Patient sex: F
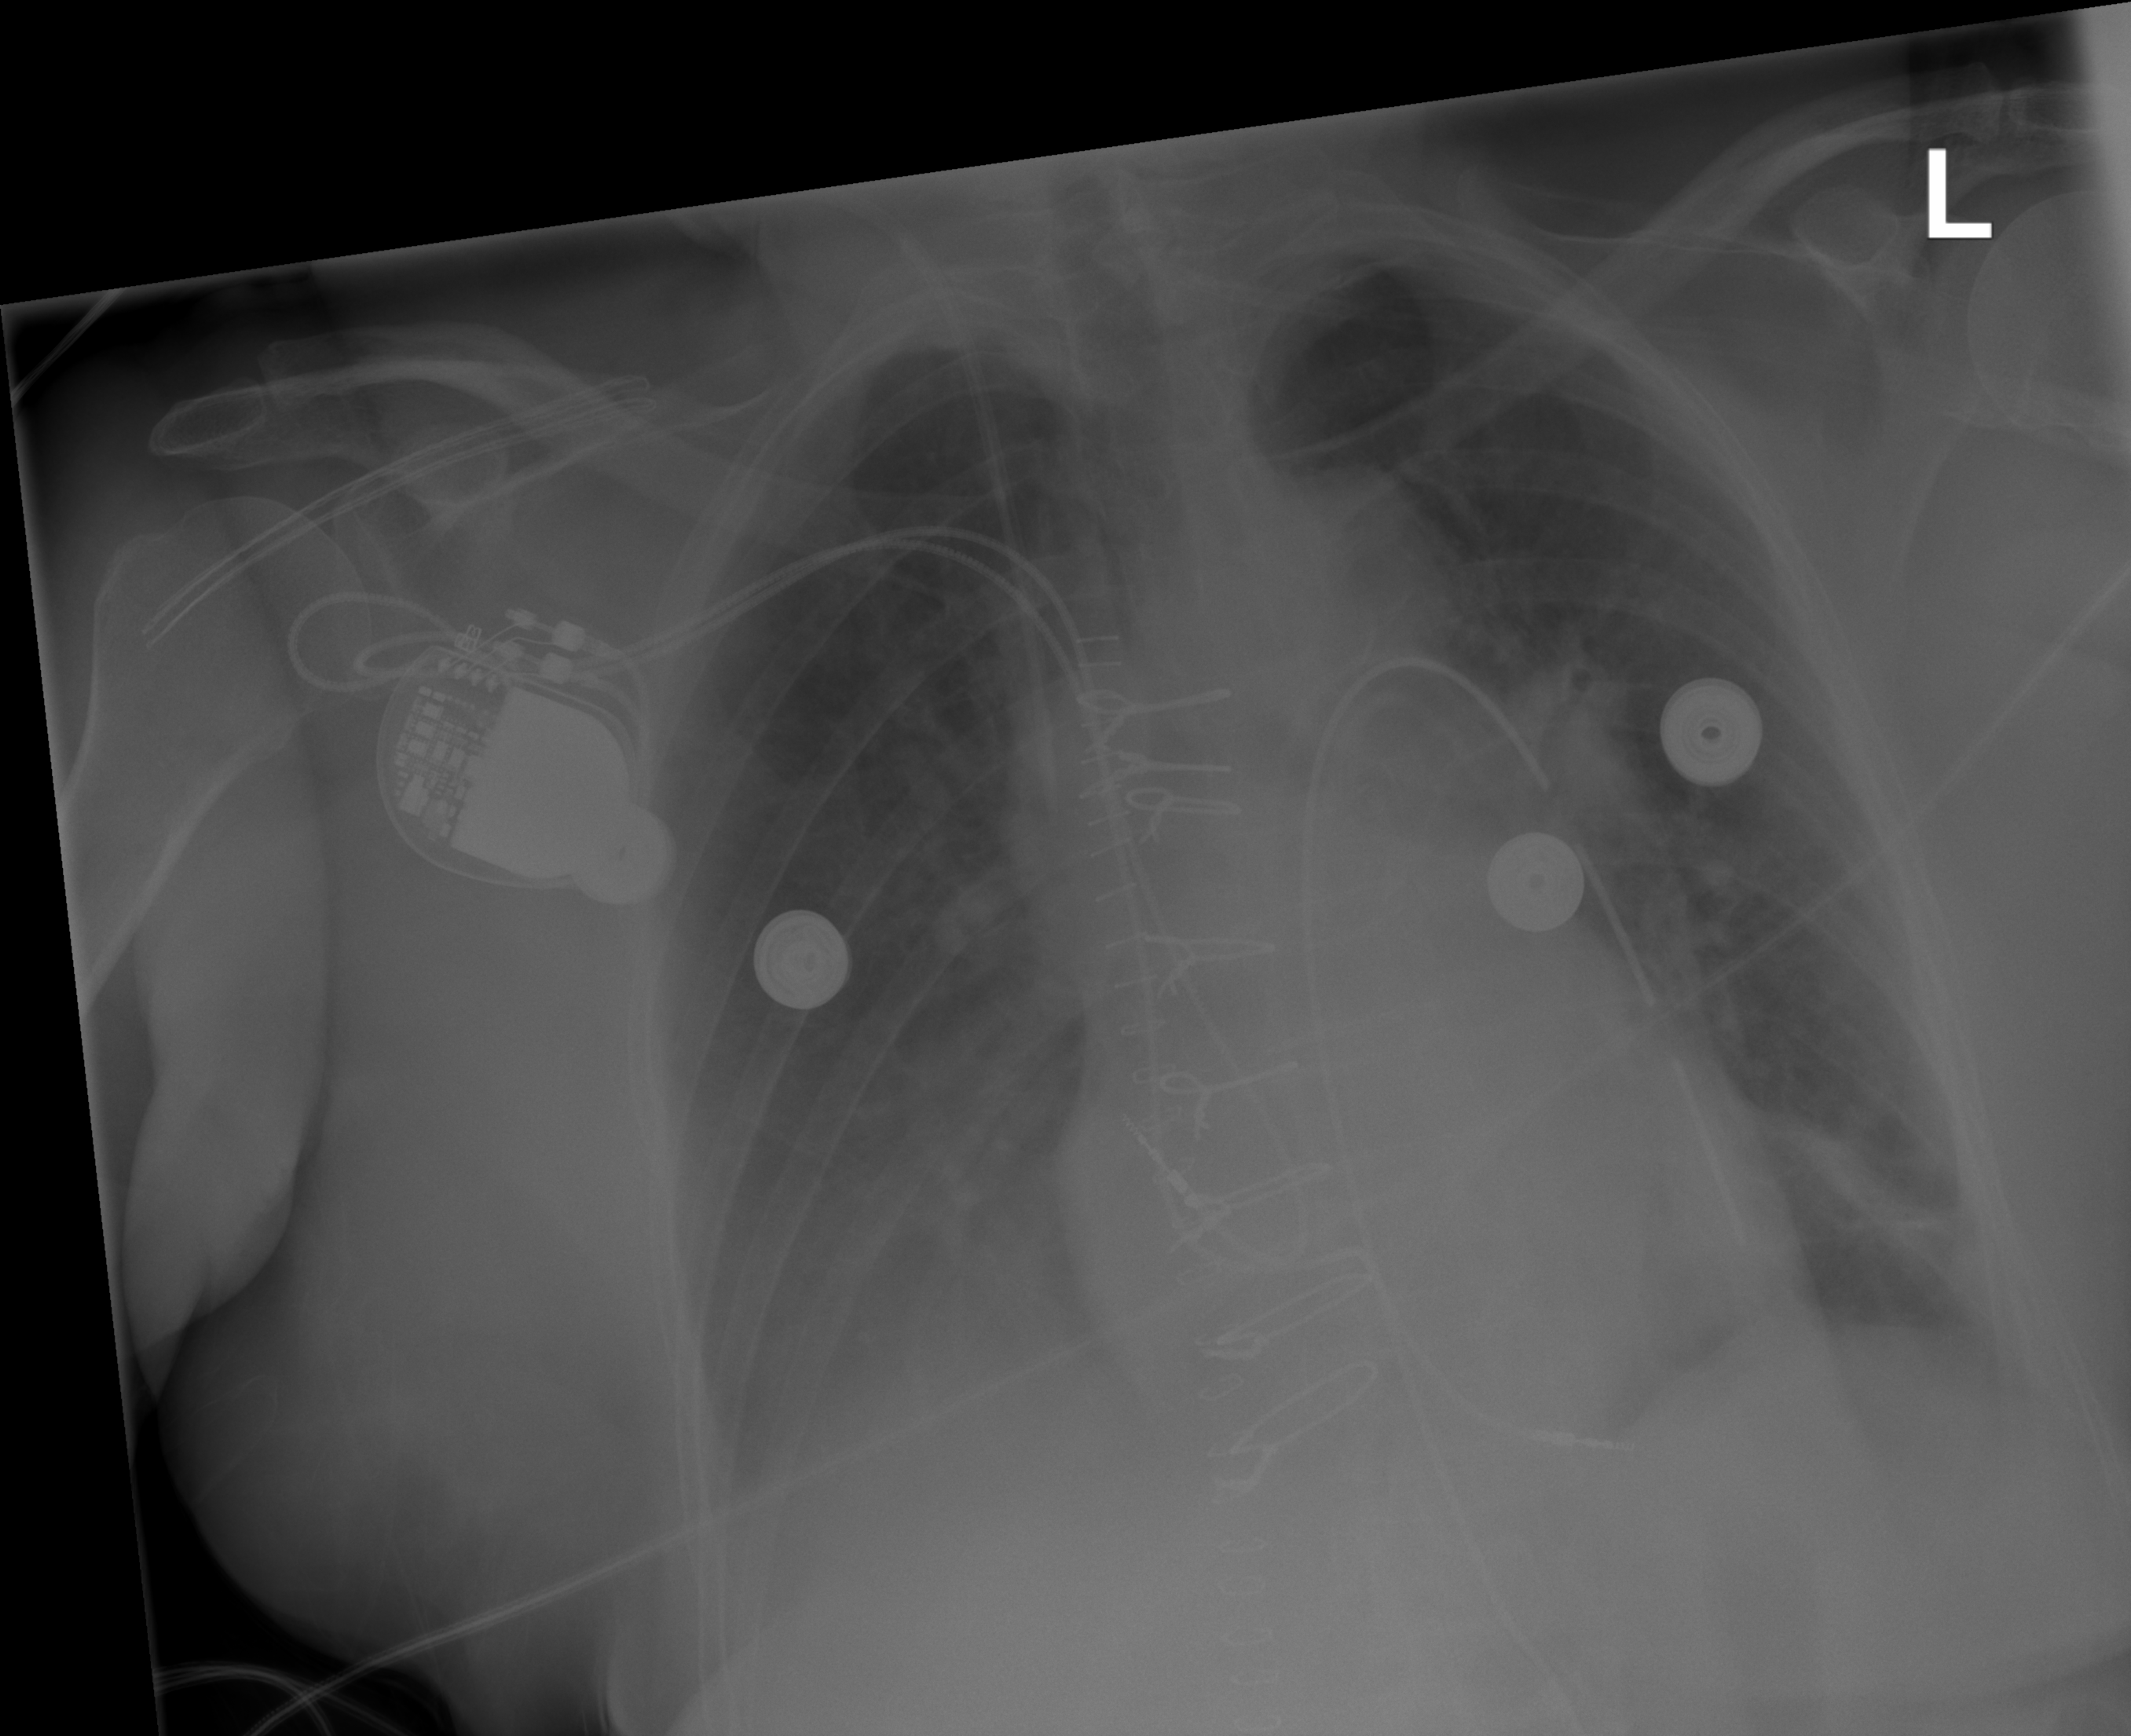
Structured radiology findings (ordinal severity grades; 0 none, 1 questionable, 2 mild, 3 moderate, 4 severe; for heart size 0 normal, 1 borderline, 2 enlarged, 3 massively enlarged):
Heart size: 0
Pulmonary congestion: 0
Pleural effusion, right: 2
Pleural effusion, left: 0
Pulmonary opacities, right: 2
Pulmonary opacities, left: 0
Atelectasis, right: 2
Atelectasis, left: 2